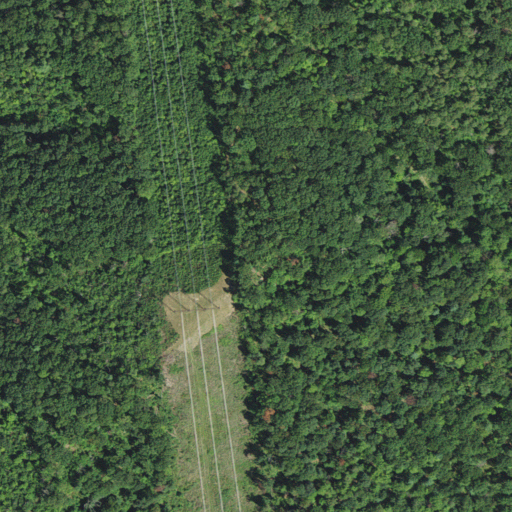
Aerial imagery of ridge(s) in Virginia named Craun Ridge containing deciduous forest, mixed forest, and pasture